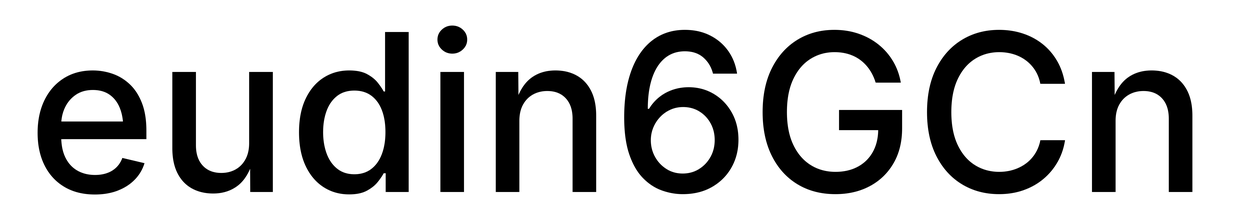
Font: Inter_Medium